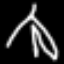
Label: The Eiffel Tower